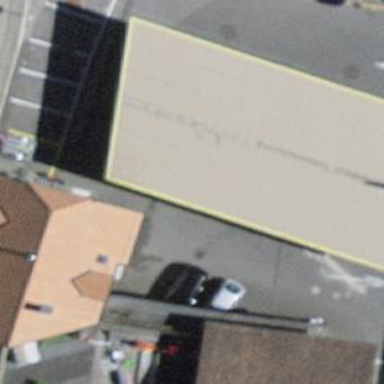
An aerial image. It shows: Fuel station.